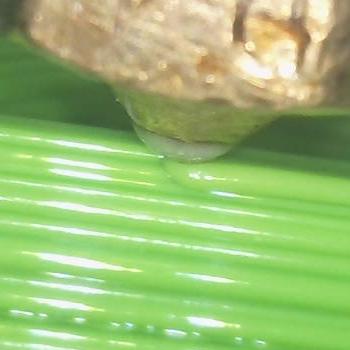
Flow rate: 168%